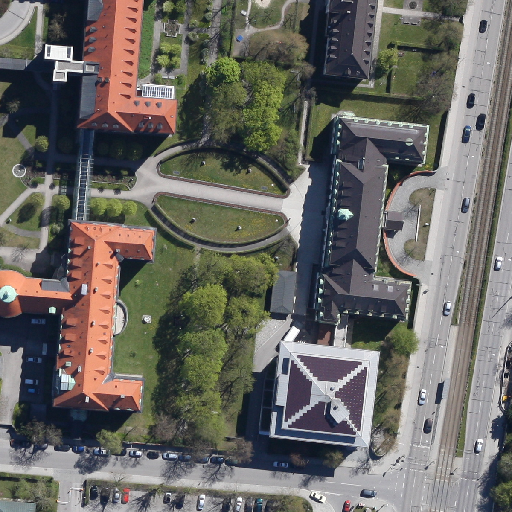
Referring expression: vehicle in the parking area